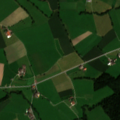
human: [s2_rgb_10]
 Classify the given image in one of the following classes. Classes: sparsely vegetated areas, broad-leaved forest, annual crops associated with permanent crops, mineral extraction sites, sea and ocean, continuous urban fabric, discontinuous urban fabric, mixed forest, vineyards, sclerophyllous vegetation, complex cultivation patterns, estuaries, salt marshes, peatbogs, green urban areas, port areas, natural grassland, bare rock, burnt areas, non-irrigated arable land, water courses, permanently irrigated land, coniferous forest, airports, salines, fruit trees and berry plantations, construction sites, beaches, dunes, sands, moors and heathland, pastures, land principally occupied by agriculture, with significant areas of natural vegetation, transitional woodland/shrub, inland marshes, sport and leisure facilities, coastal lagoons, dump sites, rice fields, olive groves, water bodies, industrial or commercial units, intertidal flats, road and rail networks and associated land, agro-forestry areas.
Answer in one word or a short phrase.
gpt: non-irrigated arable land, mixed forest